Field crop: tomato
Growth stage: 1
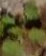
Species: solanum